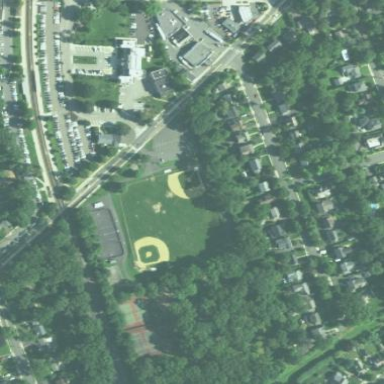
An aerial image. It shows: Baseball pitch for leisure land activities.